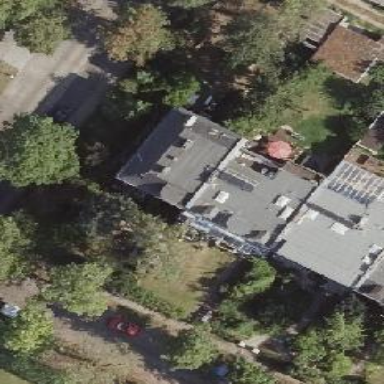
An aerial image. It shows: Terrace building.